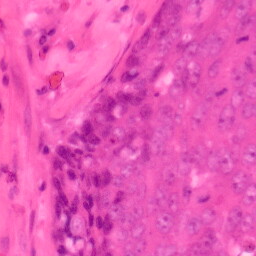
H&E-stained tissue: Colon